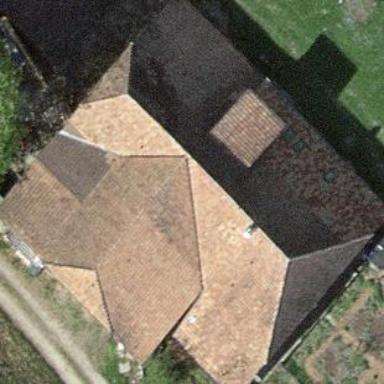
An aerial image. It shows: Farm building.